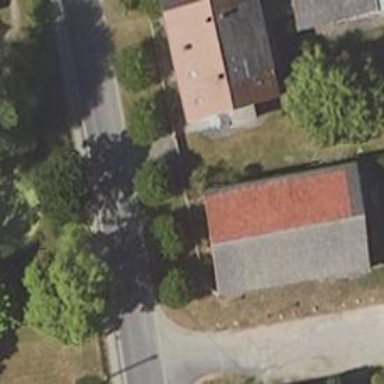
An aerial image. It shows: Shed.